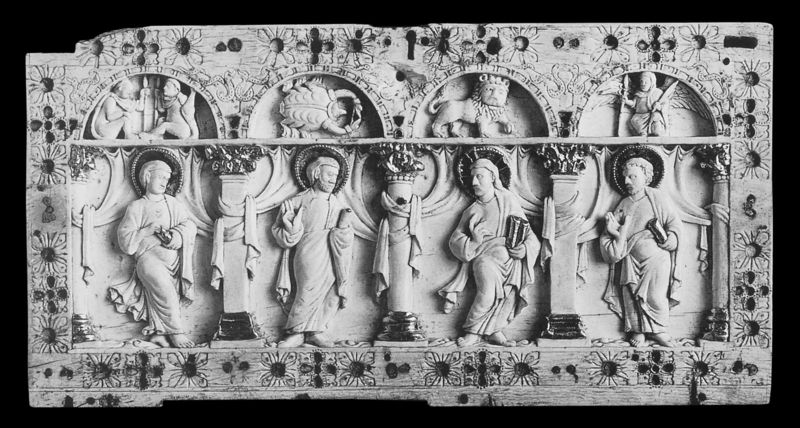
Titel: Servatiusreliquiar, sog. Reliquienkasten Ottos I.
Standort: Quedlinburg (EU - D - Sachsen-Anhalt)
Schlagwörter: flügel, menschen, blumen, marmor, männer, schwarz, säule, säulen, weiss, blüten, tiere, tuch, ornament, falten, sockel, stehen, stein, vorhang, engel, relief, papier, figuren, rundbogen, lanze, tafel, ornamente, bildhauerei, bögen, truhe, kreuz, jungfrau, kapitelle, rom, kapitell, schnitzerei, fries, heiligenschein, nimbus, christus, jesus, rollen, romanik, schriftrolle, löwe, heilige, speer, basis, käfer, jünger, emblem, heilig, schrein, krebs, elfenbein, stützenwechsel, schriftrollen, apostel, zwillinge, evangelist, evangelisten, nimben, lukas, matthäus